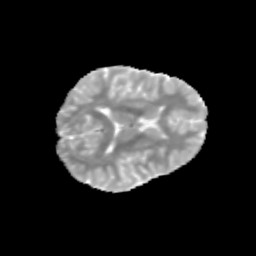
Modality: MD
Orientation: axial
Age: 9
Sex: male
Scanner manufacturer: siemens
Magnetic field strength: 3 T
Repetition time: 3.8 s
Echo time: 0.07 s